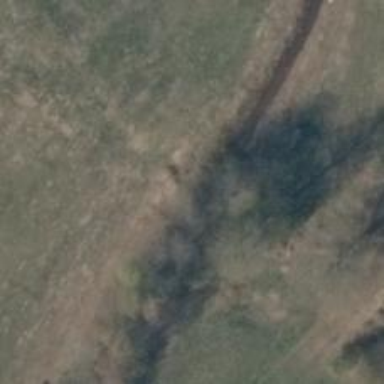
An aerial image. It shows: Row of trees in natural setting.